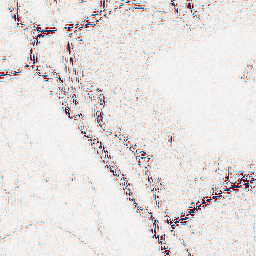
Category: wavelet
Decomposition family: wavelet_biorthogonal
Decomposition parameters: wavelet: bior2.4
level: 2
Upsampling method: fft_zeropad
Upsampling parameters: scale: 8
Upsampling scale: 8